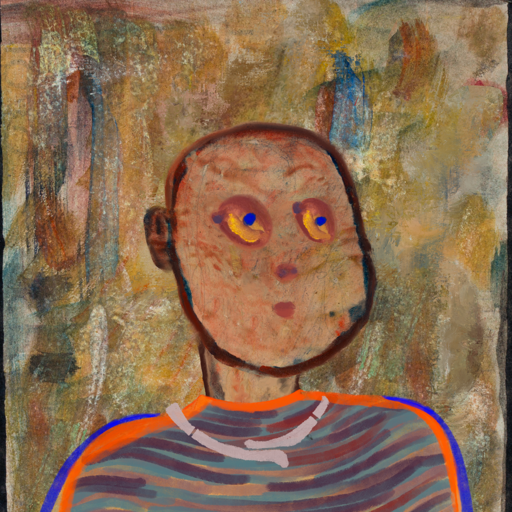
Background: Pipe, Head And Neck Side: Orphan, Face Side: Mother_And_Son_Son, Bust: Experience, Hair Side: Blank, Head Accessory: Blank, Second Necklace: Blank, Necklace: Hypocrite_2, Baby: Blank